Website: apple
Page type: address-validator
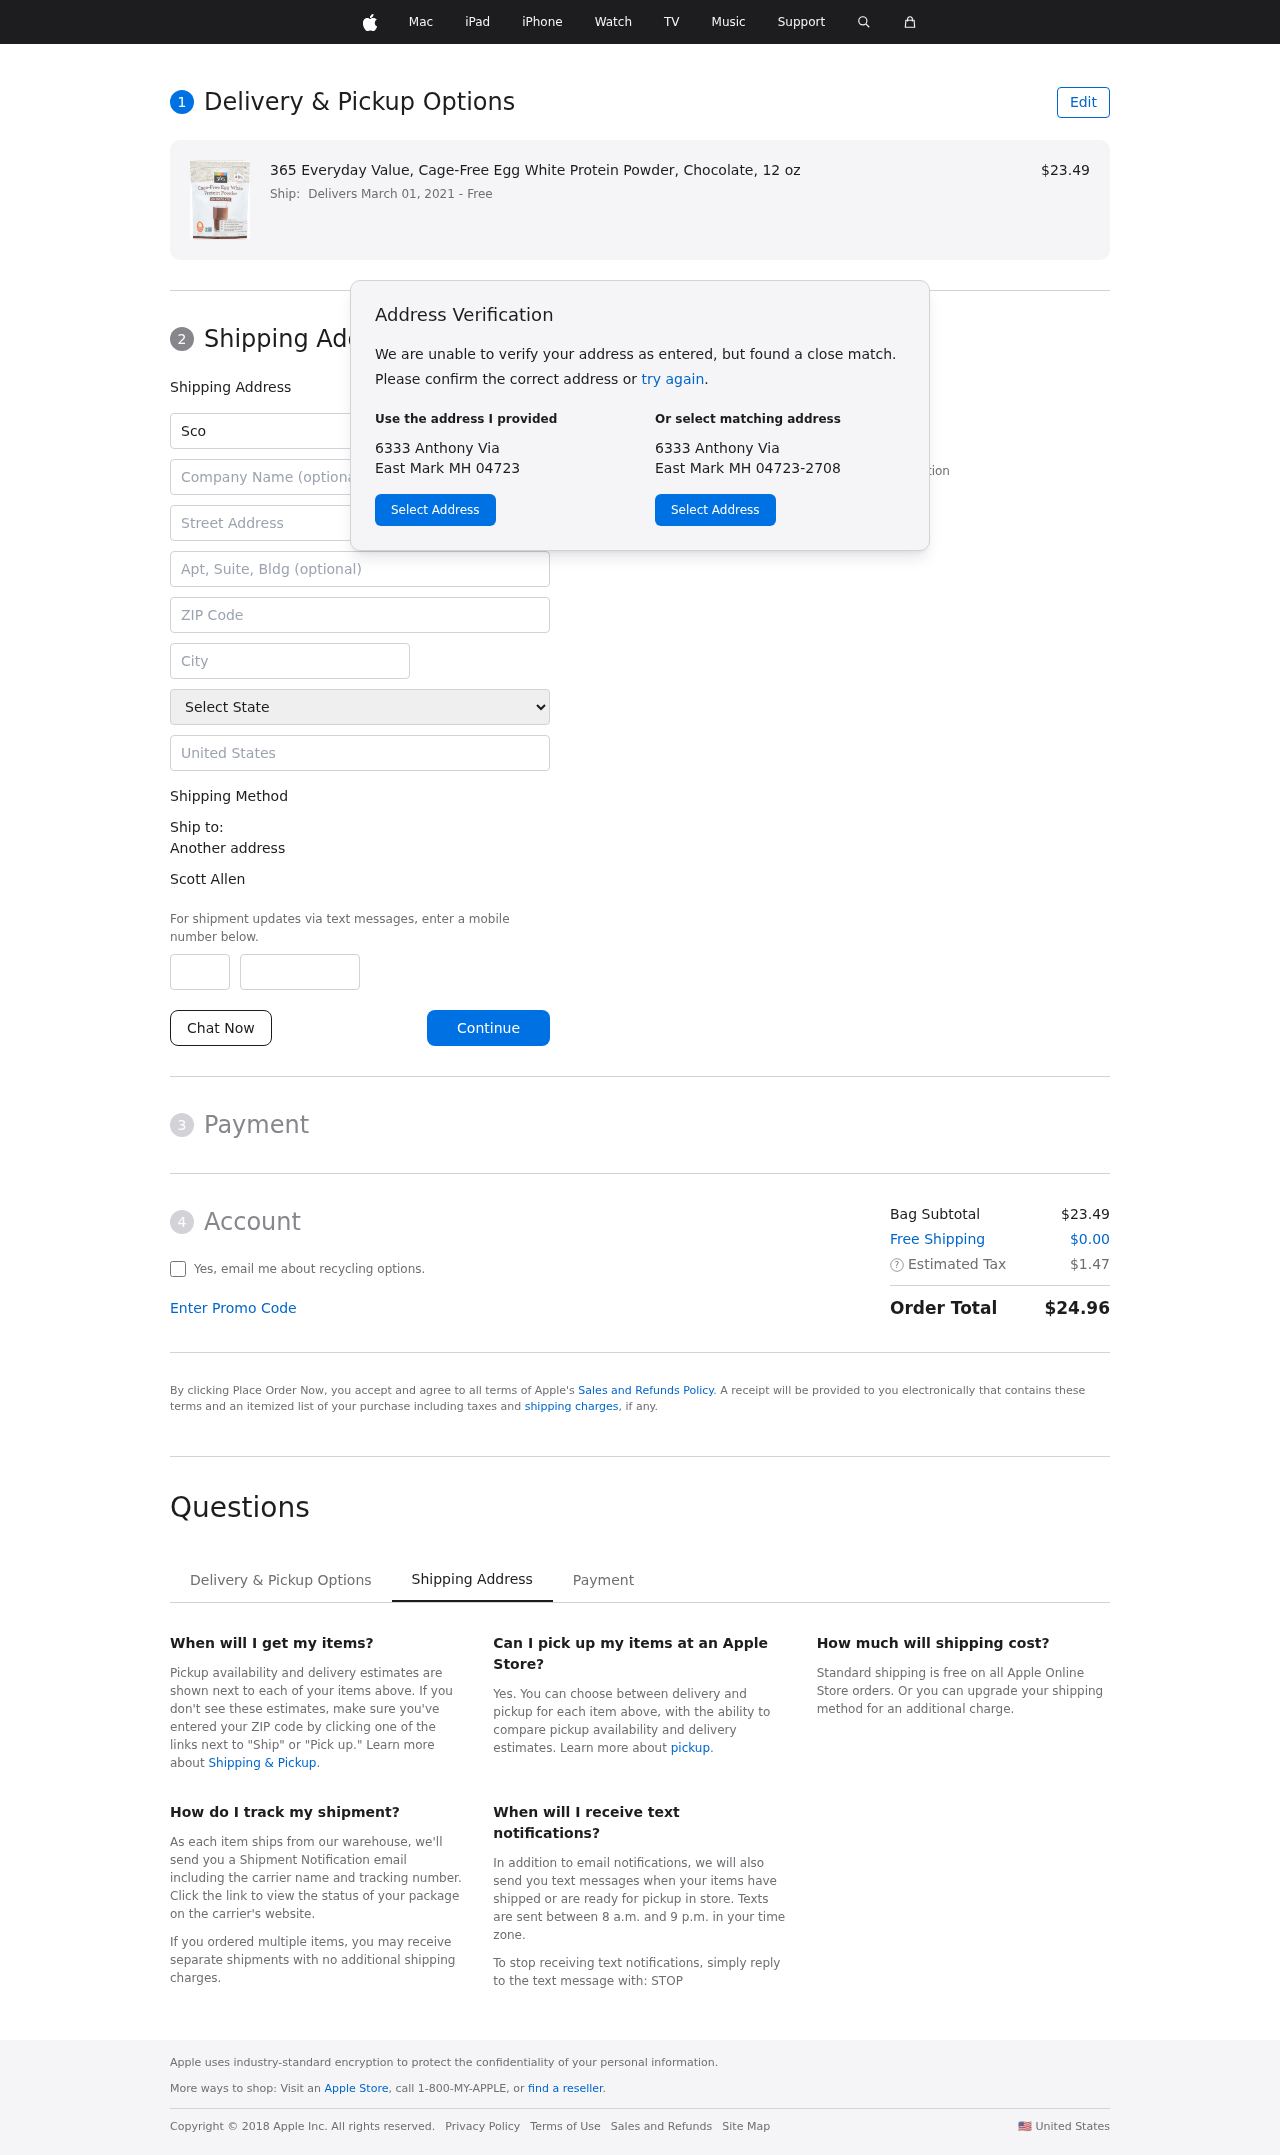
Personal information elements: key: PII_CITY
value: East Mark
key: PII_COMPANY
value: Clark Ltd
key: PII_COUNTRY
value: United States
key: PII_FIRSTNAME
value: Scott
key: PII_FULLNAME
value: Scott Allen
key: PII_LASTNAME
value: Allen
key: PII_PHONE_AREA
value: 385
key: PII_PHONE_SUFFIX
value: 4209
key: PII_POSTCODE
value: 04723
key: PII_STATE
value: MH
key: PII_STREET
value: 6333 Anthony Via
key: PII_CITY_STATE_ZIP
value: East Mark MH 04723
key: PII_STATE_ABBR
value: MH
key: PII_POSTCODE_FULL
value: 04723
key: PII_POSTCODE_NUMERIC
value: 4723
Product elements: key: PRODUCT1_NAME
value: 365 Everyday Value, Cage-Free Egg White Protein Powder, Chocolate, 12 oz
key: PRODUCT1_PRICE
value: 23.49
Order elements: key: ORDER_DELIVERY_DATE
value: Delivers March 01, 2021
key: ORDER_SUBTOTAL
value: $23.49
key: ORDER_SHIPPING_COST
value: $0.00
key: ORDER_TAX
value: $1.47
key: ORDER_TOTAL
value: $24.96